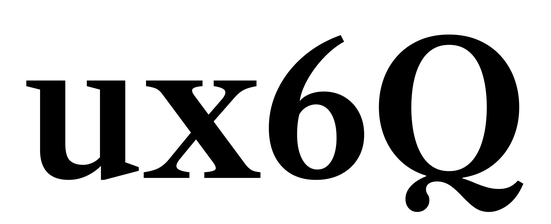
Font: LibreCaslonText_SemiBold